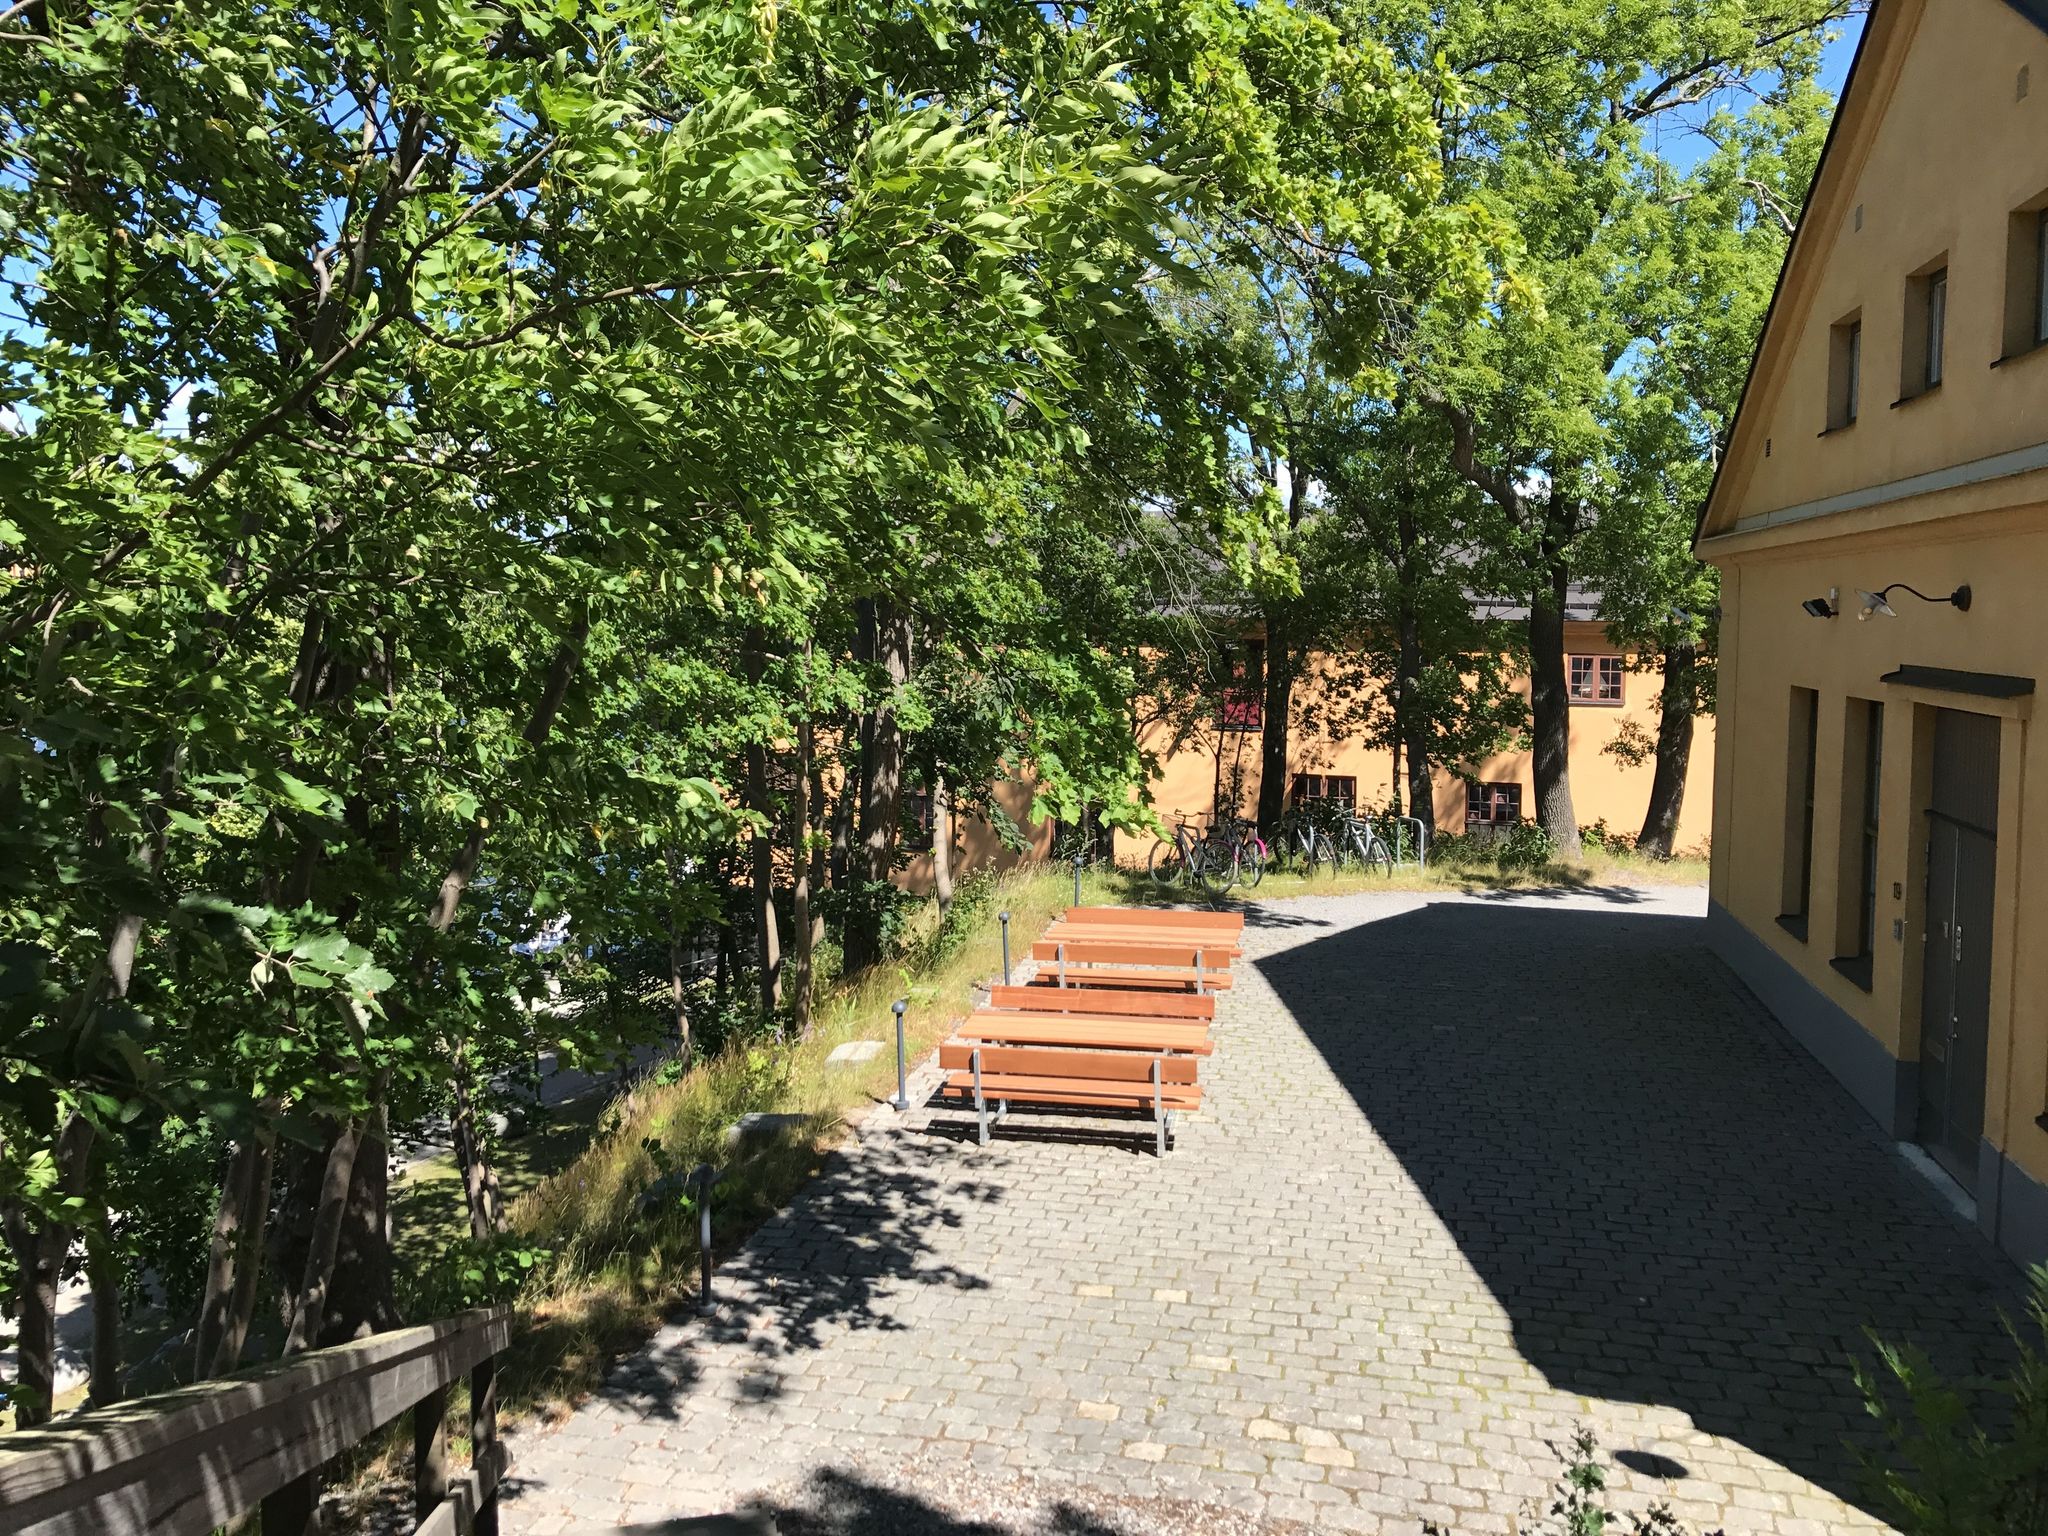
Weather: clear
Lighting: day
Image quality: good
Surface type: walking surface
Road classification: footway, steps, pedestrian
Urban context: urban centre
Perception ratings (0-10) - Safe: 5.18, Lively: 4.42, Beautiful: 9.19, Boring: 6.64, Depressing: 4.01, Wealthy: 8.49